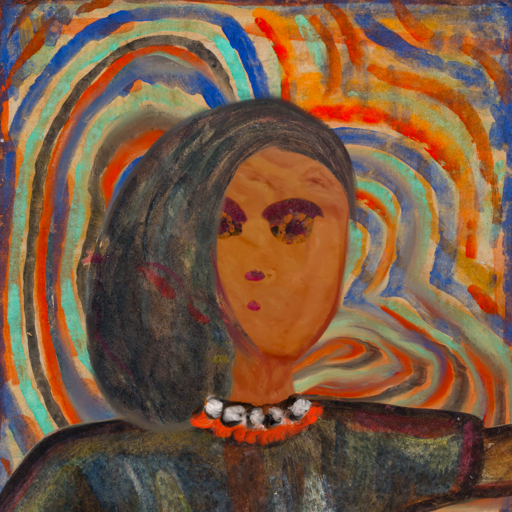
Background: Sisters, Head And Neck Front: Pious_Lady, Face Front: Doll, Bust: Mosgoul, Hair Front: Gypsy_Mother, Head Accessory: Blank, Second Necklace: Blank, Necklace: An_Impression, Baby: Blank